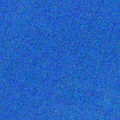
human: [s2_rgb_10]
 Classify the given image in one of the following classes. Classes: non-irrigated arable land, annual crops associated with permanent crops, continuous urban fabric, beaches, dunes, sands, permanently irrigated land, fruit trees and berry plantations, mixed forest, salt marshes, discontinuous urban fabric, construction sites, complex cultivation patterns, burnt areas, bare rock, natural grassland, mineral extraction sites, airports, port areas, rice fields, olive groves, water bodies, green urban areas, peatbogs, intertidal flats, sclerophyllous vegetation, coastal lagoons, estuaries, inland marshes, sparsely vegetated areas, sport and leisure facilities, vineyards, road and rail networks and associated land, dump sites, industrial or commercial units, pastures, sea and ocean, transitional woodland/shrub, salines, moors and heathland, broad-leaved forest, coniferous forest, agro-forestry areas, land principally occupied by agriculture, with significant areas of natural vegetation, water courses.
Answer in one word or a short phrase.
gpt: sea and ocean